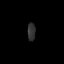
Tissue: prostate
Cell type: T cells
Senescence score: 0.7093
Nuclear area (px): 139
Mean DAPI intensity: 48.856